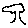
Label: tree